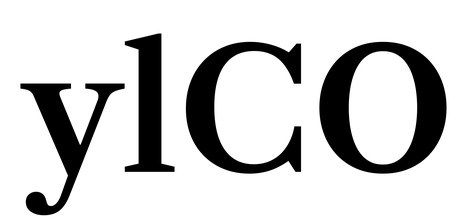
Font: LibreCaslonText_SemiBold